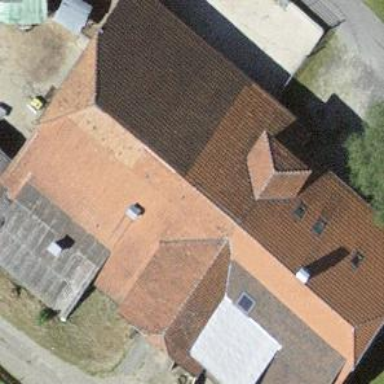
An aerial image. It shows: Farm building.